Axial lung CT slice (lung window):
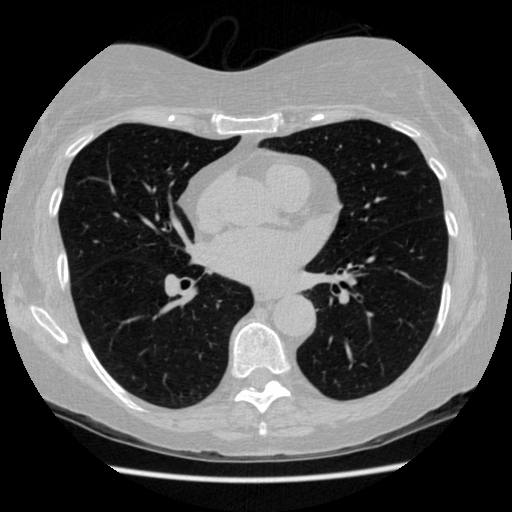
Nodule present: no